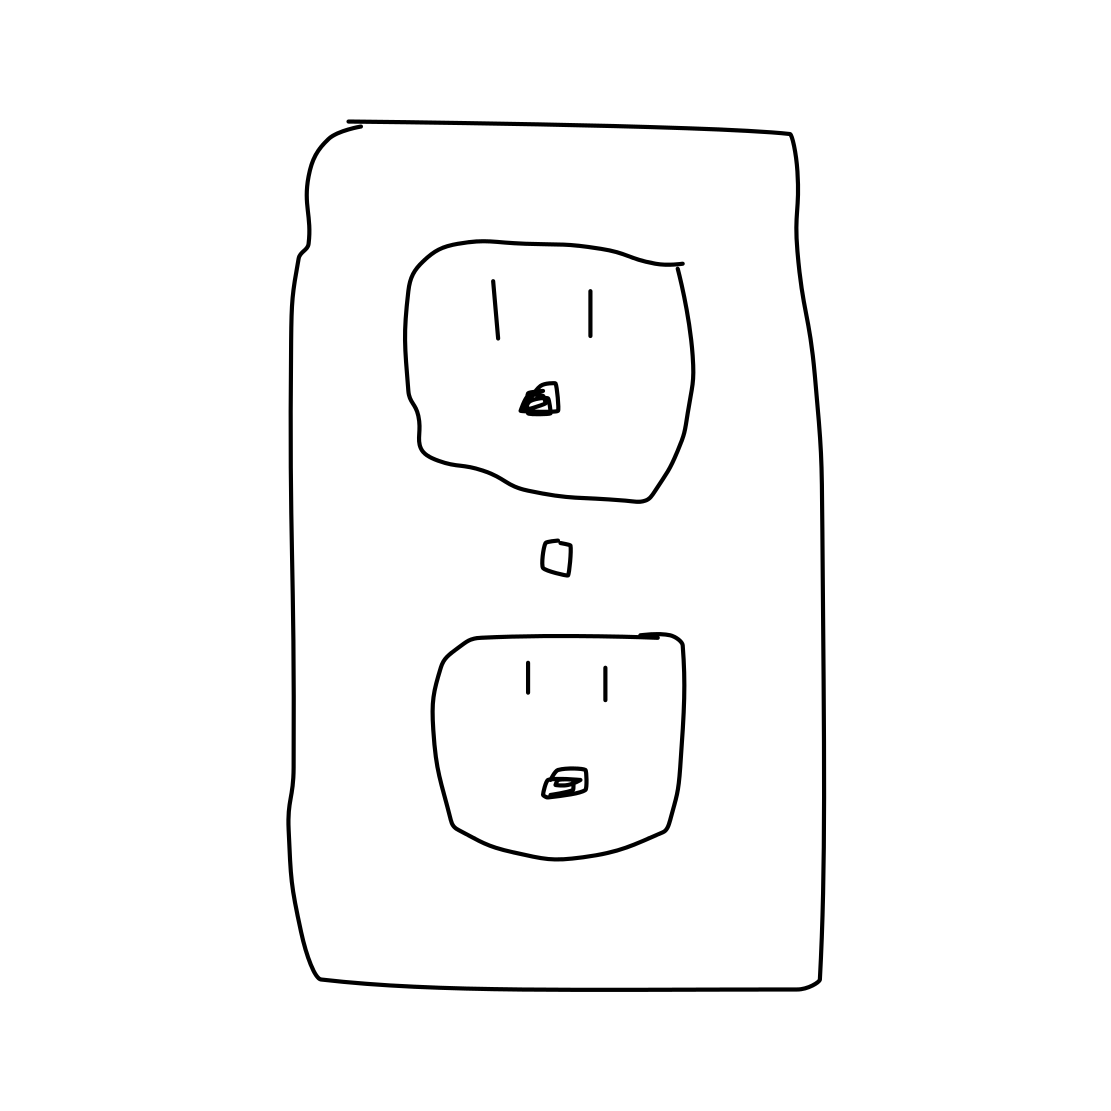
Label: power outlet